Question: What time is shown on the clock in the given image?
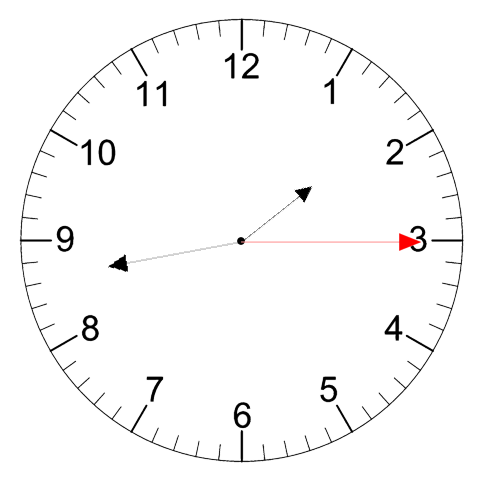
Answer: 01:43:15